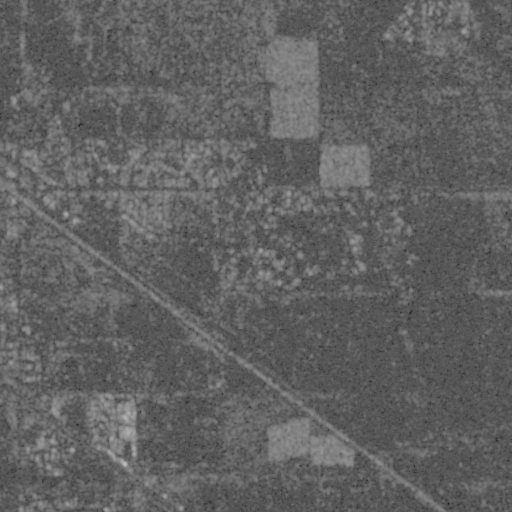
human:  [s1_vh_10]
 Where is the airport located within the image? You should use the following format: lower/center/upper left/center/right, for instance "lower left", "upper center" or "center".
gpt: The airport is located in the upper right of the image.
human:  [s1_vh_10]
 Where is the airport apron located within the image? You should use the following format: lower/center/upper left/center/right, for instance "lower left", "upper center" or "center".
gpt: The airport apron is located in the upper right of the image.
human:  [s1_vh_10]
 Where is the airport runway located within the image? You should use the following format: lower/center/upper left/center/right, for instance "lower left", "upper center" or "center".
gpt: The airport runway is located in the upper right of the image.
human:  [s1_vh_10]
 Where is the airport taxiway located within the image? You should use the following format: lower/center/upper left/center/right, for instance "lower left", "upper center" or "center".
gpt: The airport taxiway is located in the upper right of the image.
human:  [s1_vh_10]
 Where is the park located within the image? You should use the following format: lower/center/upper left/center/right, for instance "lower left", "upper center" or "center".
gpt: The park is located in the lower left of the image.
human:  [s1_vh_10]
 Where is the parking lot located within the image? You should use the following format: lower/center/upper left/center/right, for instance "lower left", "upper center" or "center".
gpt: The parking lot is located in the upper right of the image.
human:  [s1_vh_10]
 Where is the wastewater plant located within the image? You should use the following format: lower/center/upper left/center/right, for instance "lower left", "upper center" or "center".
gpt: The wastewater plant is located in the lower left of the image.
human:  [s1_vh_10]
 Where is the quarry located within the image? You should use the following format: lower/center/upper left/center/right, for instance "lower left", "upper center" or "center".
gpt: There is no quarry in the image.

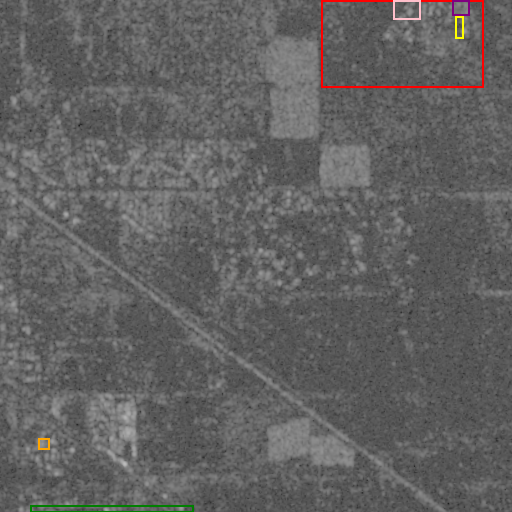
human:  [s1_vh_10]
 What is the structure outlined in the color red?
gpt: The structure outlined in red is an airport.
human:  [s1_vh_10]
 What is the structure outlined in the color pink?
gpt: The structure outlined in pink is an airport apron.
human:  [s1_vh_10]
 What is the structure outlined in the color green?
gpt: The structure outlined in green is a park.
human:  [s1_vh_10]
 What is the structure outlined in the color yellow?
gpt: The structure outlined in yellow is a parking lot.
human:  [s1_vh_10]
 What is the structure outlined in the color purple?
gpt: The structure outlined in purple is a building.
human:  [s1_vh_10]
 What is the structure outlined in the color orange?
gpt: The structure outlined in orange is a building.
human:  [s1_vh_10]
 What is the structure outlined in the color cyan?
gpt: There is no cyan outline.